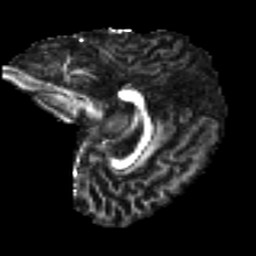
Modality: FA
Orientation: sagittal
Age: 33
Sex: male
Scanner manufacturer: ge
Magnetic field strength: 3 T
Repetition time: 7.8 s
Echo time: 0.0606 s